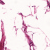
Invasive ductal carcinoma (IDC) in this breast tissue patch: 0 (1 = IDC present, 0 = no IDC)